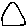
Label: triangle